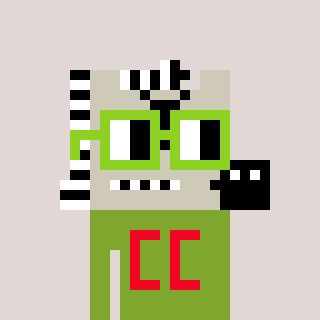
a pixel art character with square light green glasses, a zebra-shaped head and a slimegreen-colored body on a warm background